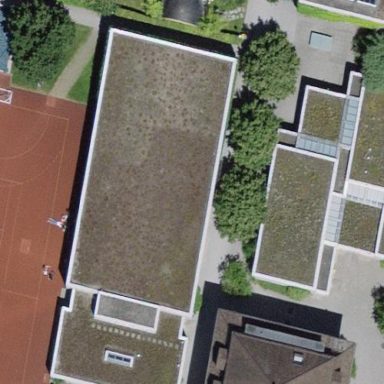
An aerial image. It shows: Building that serves as sports center featuring multiple sports facilities.